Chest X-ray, AP view. Patient: 44 years old, sex M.
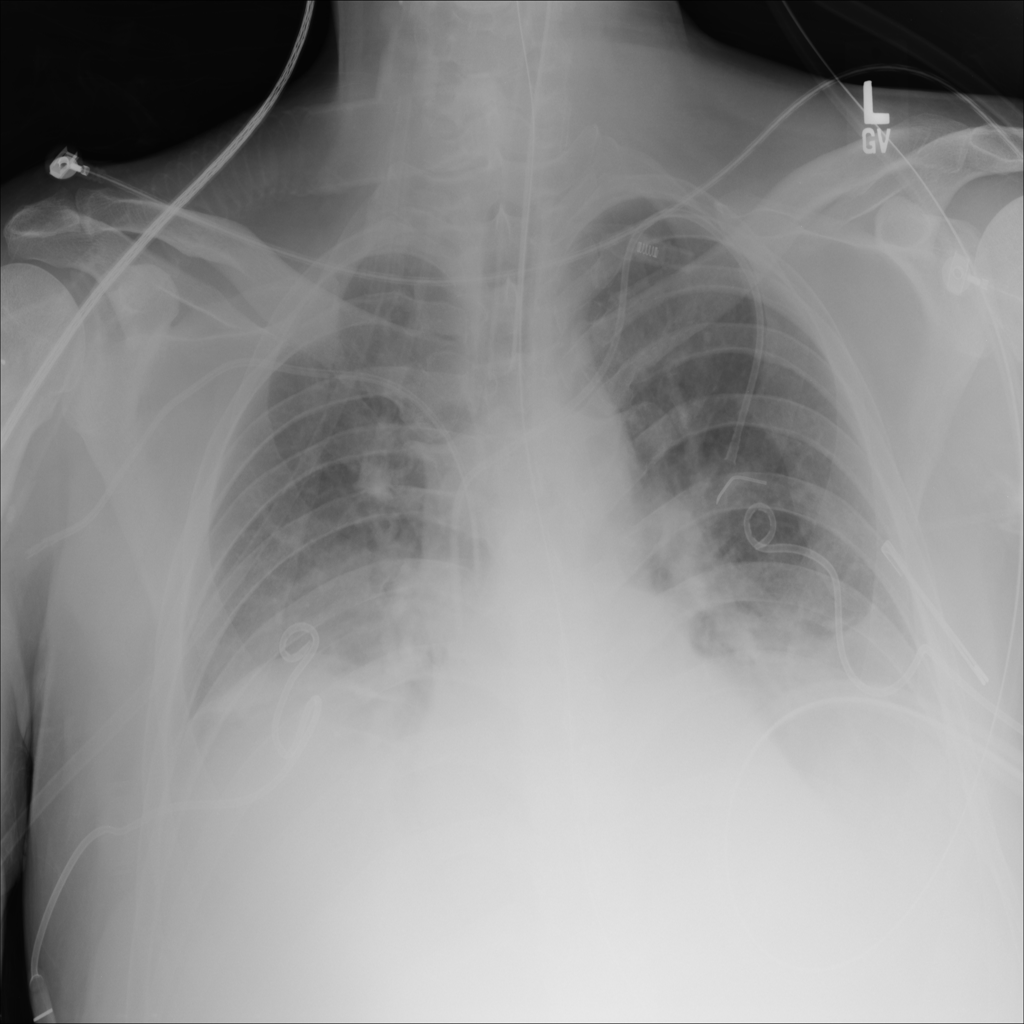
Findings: Atelectasis, Effusion, Infiltration